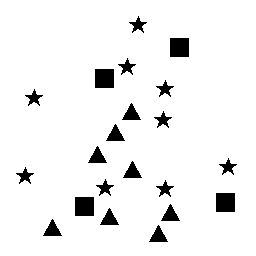
Squares: 4
Triangles: 8
Stars: 9
Total shapes: 21